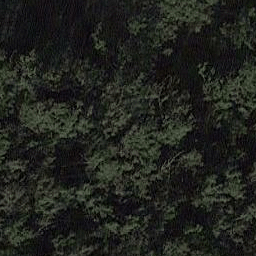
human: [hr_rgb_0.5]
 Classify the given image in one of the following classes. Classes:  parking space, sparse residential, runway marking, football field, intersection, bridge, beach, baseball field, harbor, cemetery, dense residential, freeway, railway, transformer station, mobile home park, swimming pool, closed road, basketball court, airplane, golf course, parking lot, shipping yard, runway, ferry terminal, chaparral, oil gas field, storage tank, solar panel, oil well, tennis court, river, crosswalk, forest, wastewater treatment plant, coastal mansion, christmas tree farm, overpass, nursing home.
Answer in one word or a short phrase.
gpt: forest